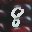
Label: 8